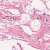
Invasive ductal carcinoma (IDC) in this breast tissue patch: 0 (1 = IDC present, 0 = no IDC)